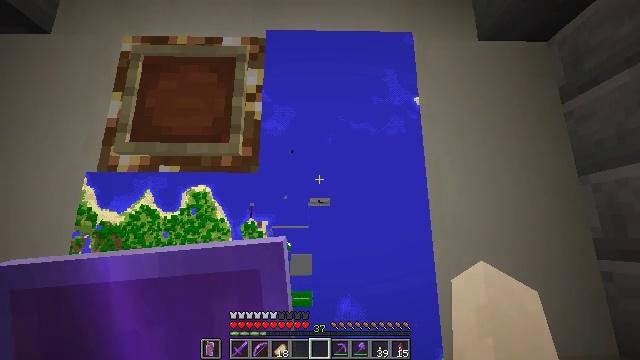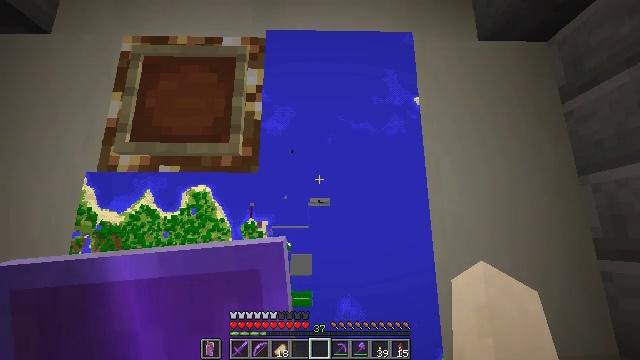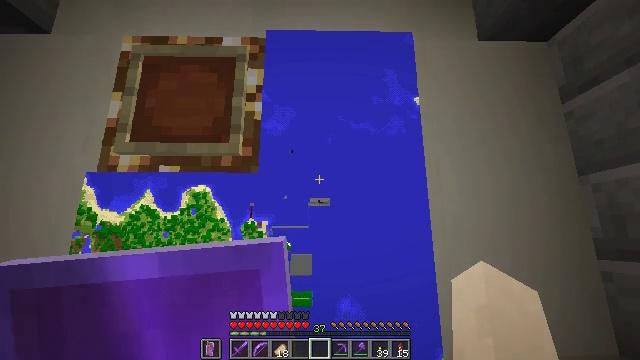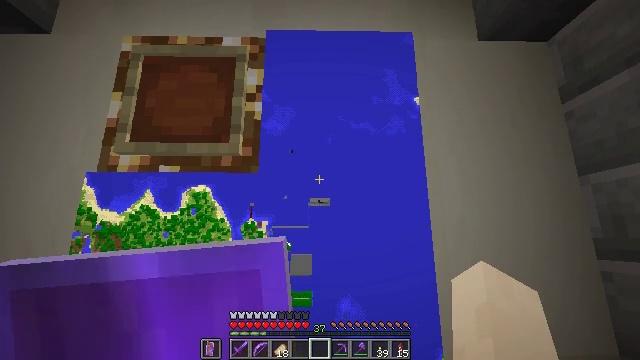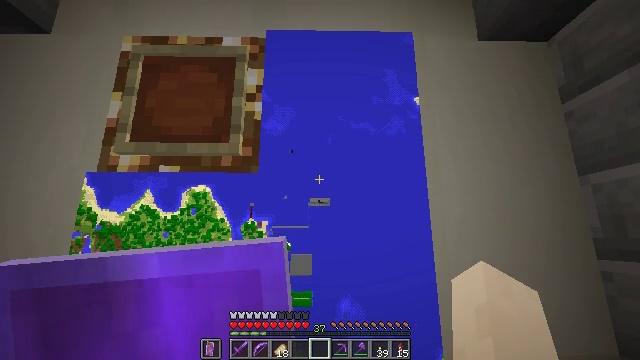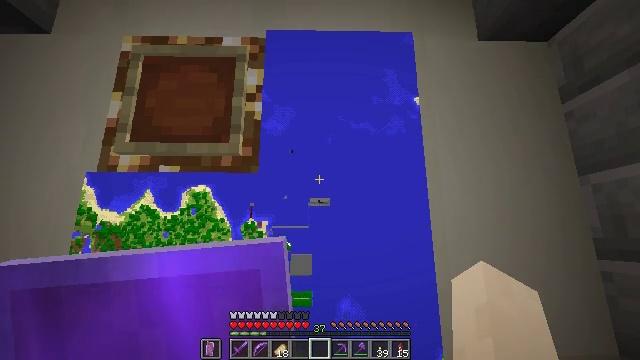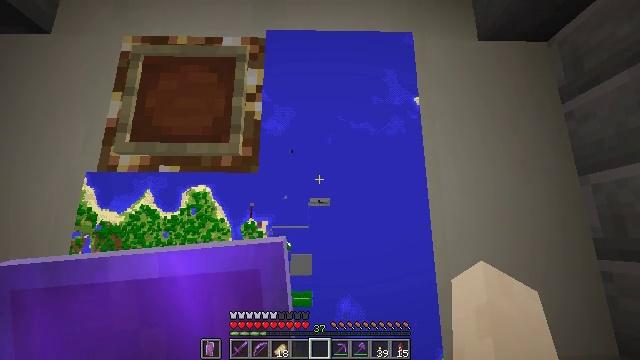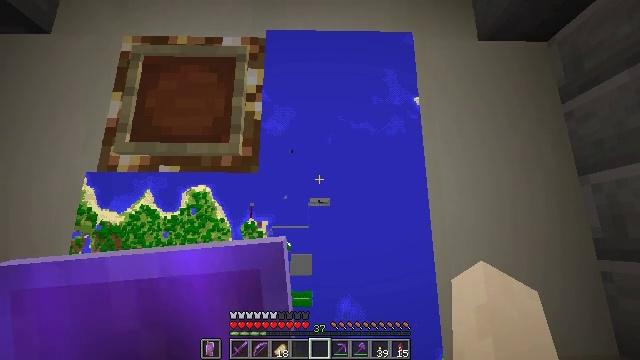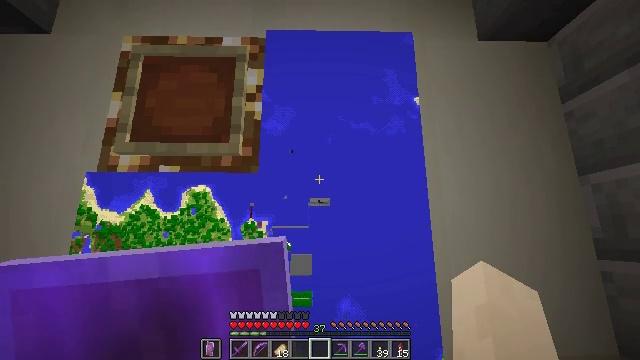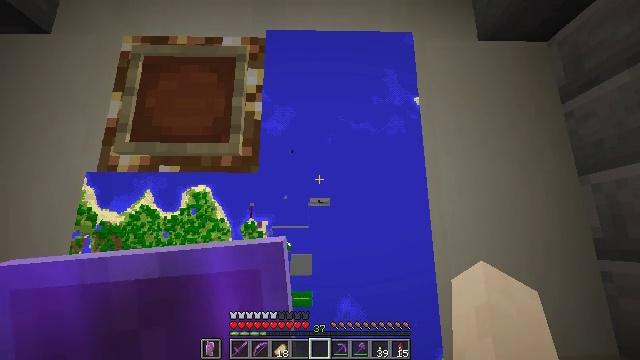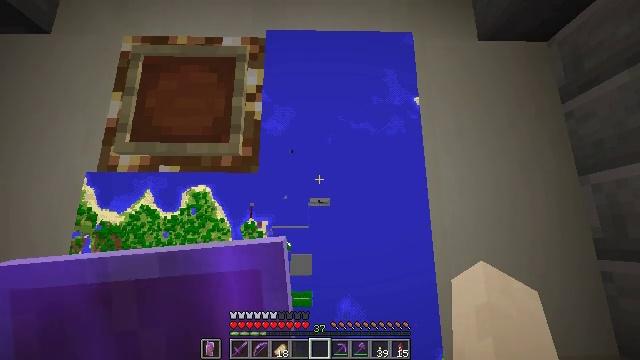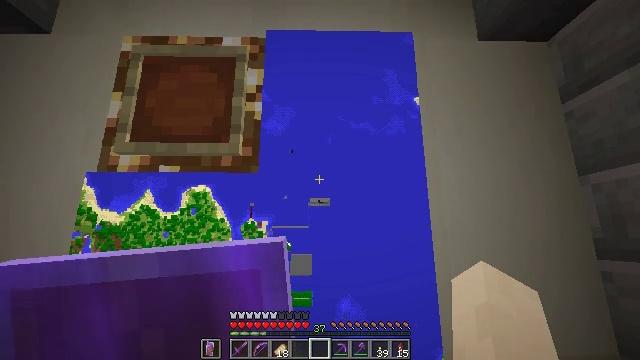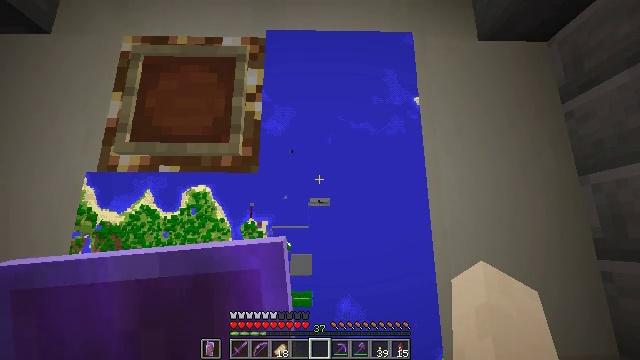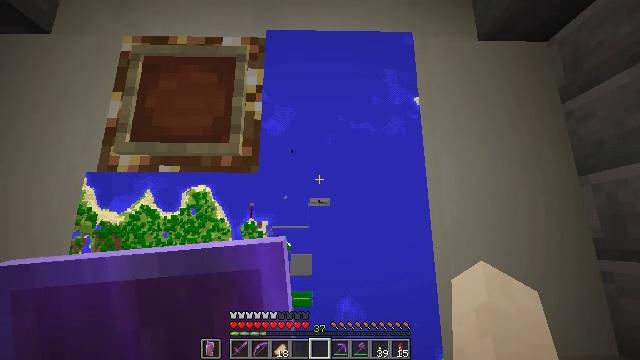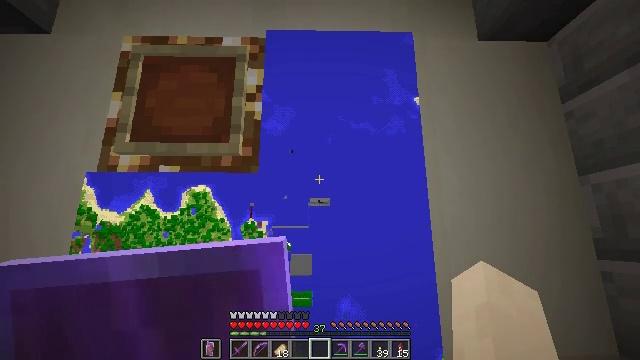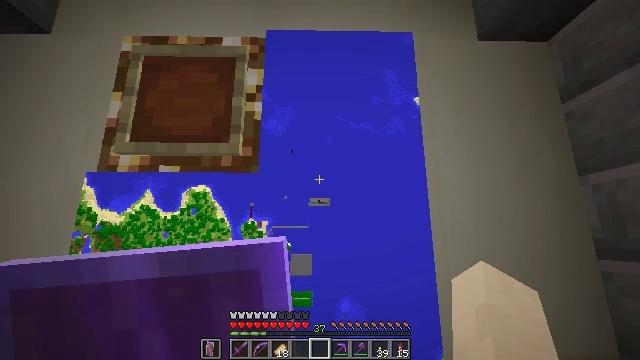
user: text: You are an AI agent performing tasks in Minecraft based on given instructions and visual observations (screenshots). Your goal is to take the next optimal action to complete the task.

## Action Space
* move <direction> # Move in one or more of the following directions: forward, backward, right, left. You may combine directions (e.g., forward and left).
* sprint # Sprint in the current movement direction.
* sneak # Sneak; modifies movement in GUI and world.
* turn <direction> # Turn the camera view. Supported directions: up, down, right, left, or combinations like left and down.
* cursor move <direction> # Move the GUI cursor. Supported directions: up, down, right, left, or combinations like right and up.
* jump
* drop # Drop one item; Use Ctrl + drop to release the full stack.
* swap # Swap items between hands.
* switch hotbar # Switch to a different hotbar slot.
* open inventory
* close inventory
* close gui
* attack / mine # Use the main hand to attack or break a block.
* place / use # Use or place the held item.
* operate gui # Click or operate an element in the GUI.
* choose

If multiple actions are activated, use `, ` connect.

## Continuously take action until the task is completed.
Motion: motion action
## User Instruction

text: Open your inventory to craft a filled map.
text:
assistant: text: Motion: no_op
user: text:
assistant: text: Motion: no_op
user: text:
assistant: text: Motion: no_op
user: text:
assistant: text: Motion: no_op
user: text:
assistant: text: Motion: no_op
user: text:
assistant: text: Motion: no_op
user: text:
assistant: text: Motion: no_op
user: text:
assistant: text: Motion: no_op
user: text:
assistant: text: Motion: no_op
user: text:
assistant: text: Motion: no_op
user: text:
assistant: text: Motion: no_op
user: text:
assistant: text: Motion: no_op
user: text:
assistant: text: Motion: no_op
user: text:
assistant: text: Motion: no_op
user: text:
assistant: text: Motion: no_op
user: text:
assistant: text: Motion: no_op
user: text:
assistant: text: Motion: no_op
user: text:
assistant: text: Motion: no_op
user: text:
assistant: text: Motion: no_op
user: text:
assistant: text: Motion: no_op
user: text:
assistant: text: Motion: no_op
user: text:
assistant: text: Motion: no_op
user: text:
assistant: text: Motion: no_op
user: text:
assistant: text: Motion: no_op
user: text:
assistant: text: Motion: no_op
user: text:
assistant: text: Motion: no_op
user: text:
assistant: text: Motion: no_op
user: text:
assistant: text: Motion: no_op
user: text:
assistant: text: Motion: no_op
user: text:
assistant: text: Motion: no_op